Question: I have a table of ranked data that I'd like to visualise as a bump chart or a slope chart, e.g.
I have an idea of how to plot one, but if there's one thing I've learnt about pandas it's that there's usually some combination of melting, merging, foaming and fiddling that'll do the job in a one liner. AKA elegant pandas, not scrambling pandas.
The data looks a bit like this: (<URL>
| | ed_name | source |
| | ------- | ------ |
| 2562 | edition_3 | gq |
| 2956 | edition_8 | warontherocks |
| 10168 | edition_12 | aeon.co |
| 1137 | edition_14 | hbr.org |
| 4573 | edition_13 | thesmartnik |
| 7143 | edition_16 | vijayboyapati.medium |
| 9674 | edition_15 | medium |
| 5555 | edition_9 | smh.au |
| 8831 | edition_11 | salon |
| 8215 | edition_14 | thegospelcoalition.org |
and so on, where each row is an article, and the source is the place where that article came from. The goal is to find out, per edition, which sources contribute the most articles.
Here's my attempt to clumsily convert it to a bad bump chart:
'''
all_sources = set(sources)
source_rankings = {}
for s in all_sources:
source_rankings[s]={}
for ed in printed.groupby("ed_name"):
df = ed[1]
vc = df.source.value_counts()
for i, x in enumerate(vc.index):
source_rankings[x][ed[0]] = i+1
ranks = pd.DataFrame(source_rankings)
cols_to_drop = []
for name, values in ranks.iteritems():
interesting = any([x>30 for x in list(values) if not math.isnan(x)])
# print(name, interesting)
if interesting:
cols_to_drop.append(name)
only_interesting = ranks.drop(labels=cols_to_drop, axis='columns')
only_interesting.sort_index(
axis=0, inplace=True,
key=lambda col: [int(x.split("_")[1]) for x in col],
ascending=False
)
linestyles = ['-', '--', '-.', ':']
plt.plot(only_interesting, alpha=0.8, linewidth=1)
plt.ylim(25, 0)
plt.gca().invert_xaxis()
plt.xticks(rotation=70)
plt.title("Popularity of publisher by edition")
editions_that_rank_threshold = 10
for name, values in only_interesting.iteritems():
if len(values[values.isna() == False]) > editions_that_rank_threshold:
for i, x in values.iteritems():
if not math.isnan(x):
# print(name, i, x)
plt.annotate(xy=(i,x), text=name)
plt.plot(values, linewidth=5, linestyle=sample(linestyles,1)[0])
break
plt.xlabel("Edition")
plt.ylabel("Cardinal Rank (1 at the top)")
plt.close()
'''
Which gives something like:
<URL>
Which, to say the least, leaves a lot to be desired. A lot of that can be solved by grinding away with standard matplotlib things, but I'm hesitant to do that as it feels inelegant, and there's probably a built in bumpchart method that I'm missing.
<URL> solves it as a slope chart. They look great, but that's a different type of chart.
Is there a more elegant way to do this?
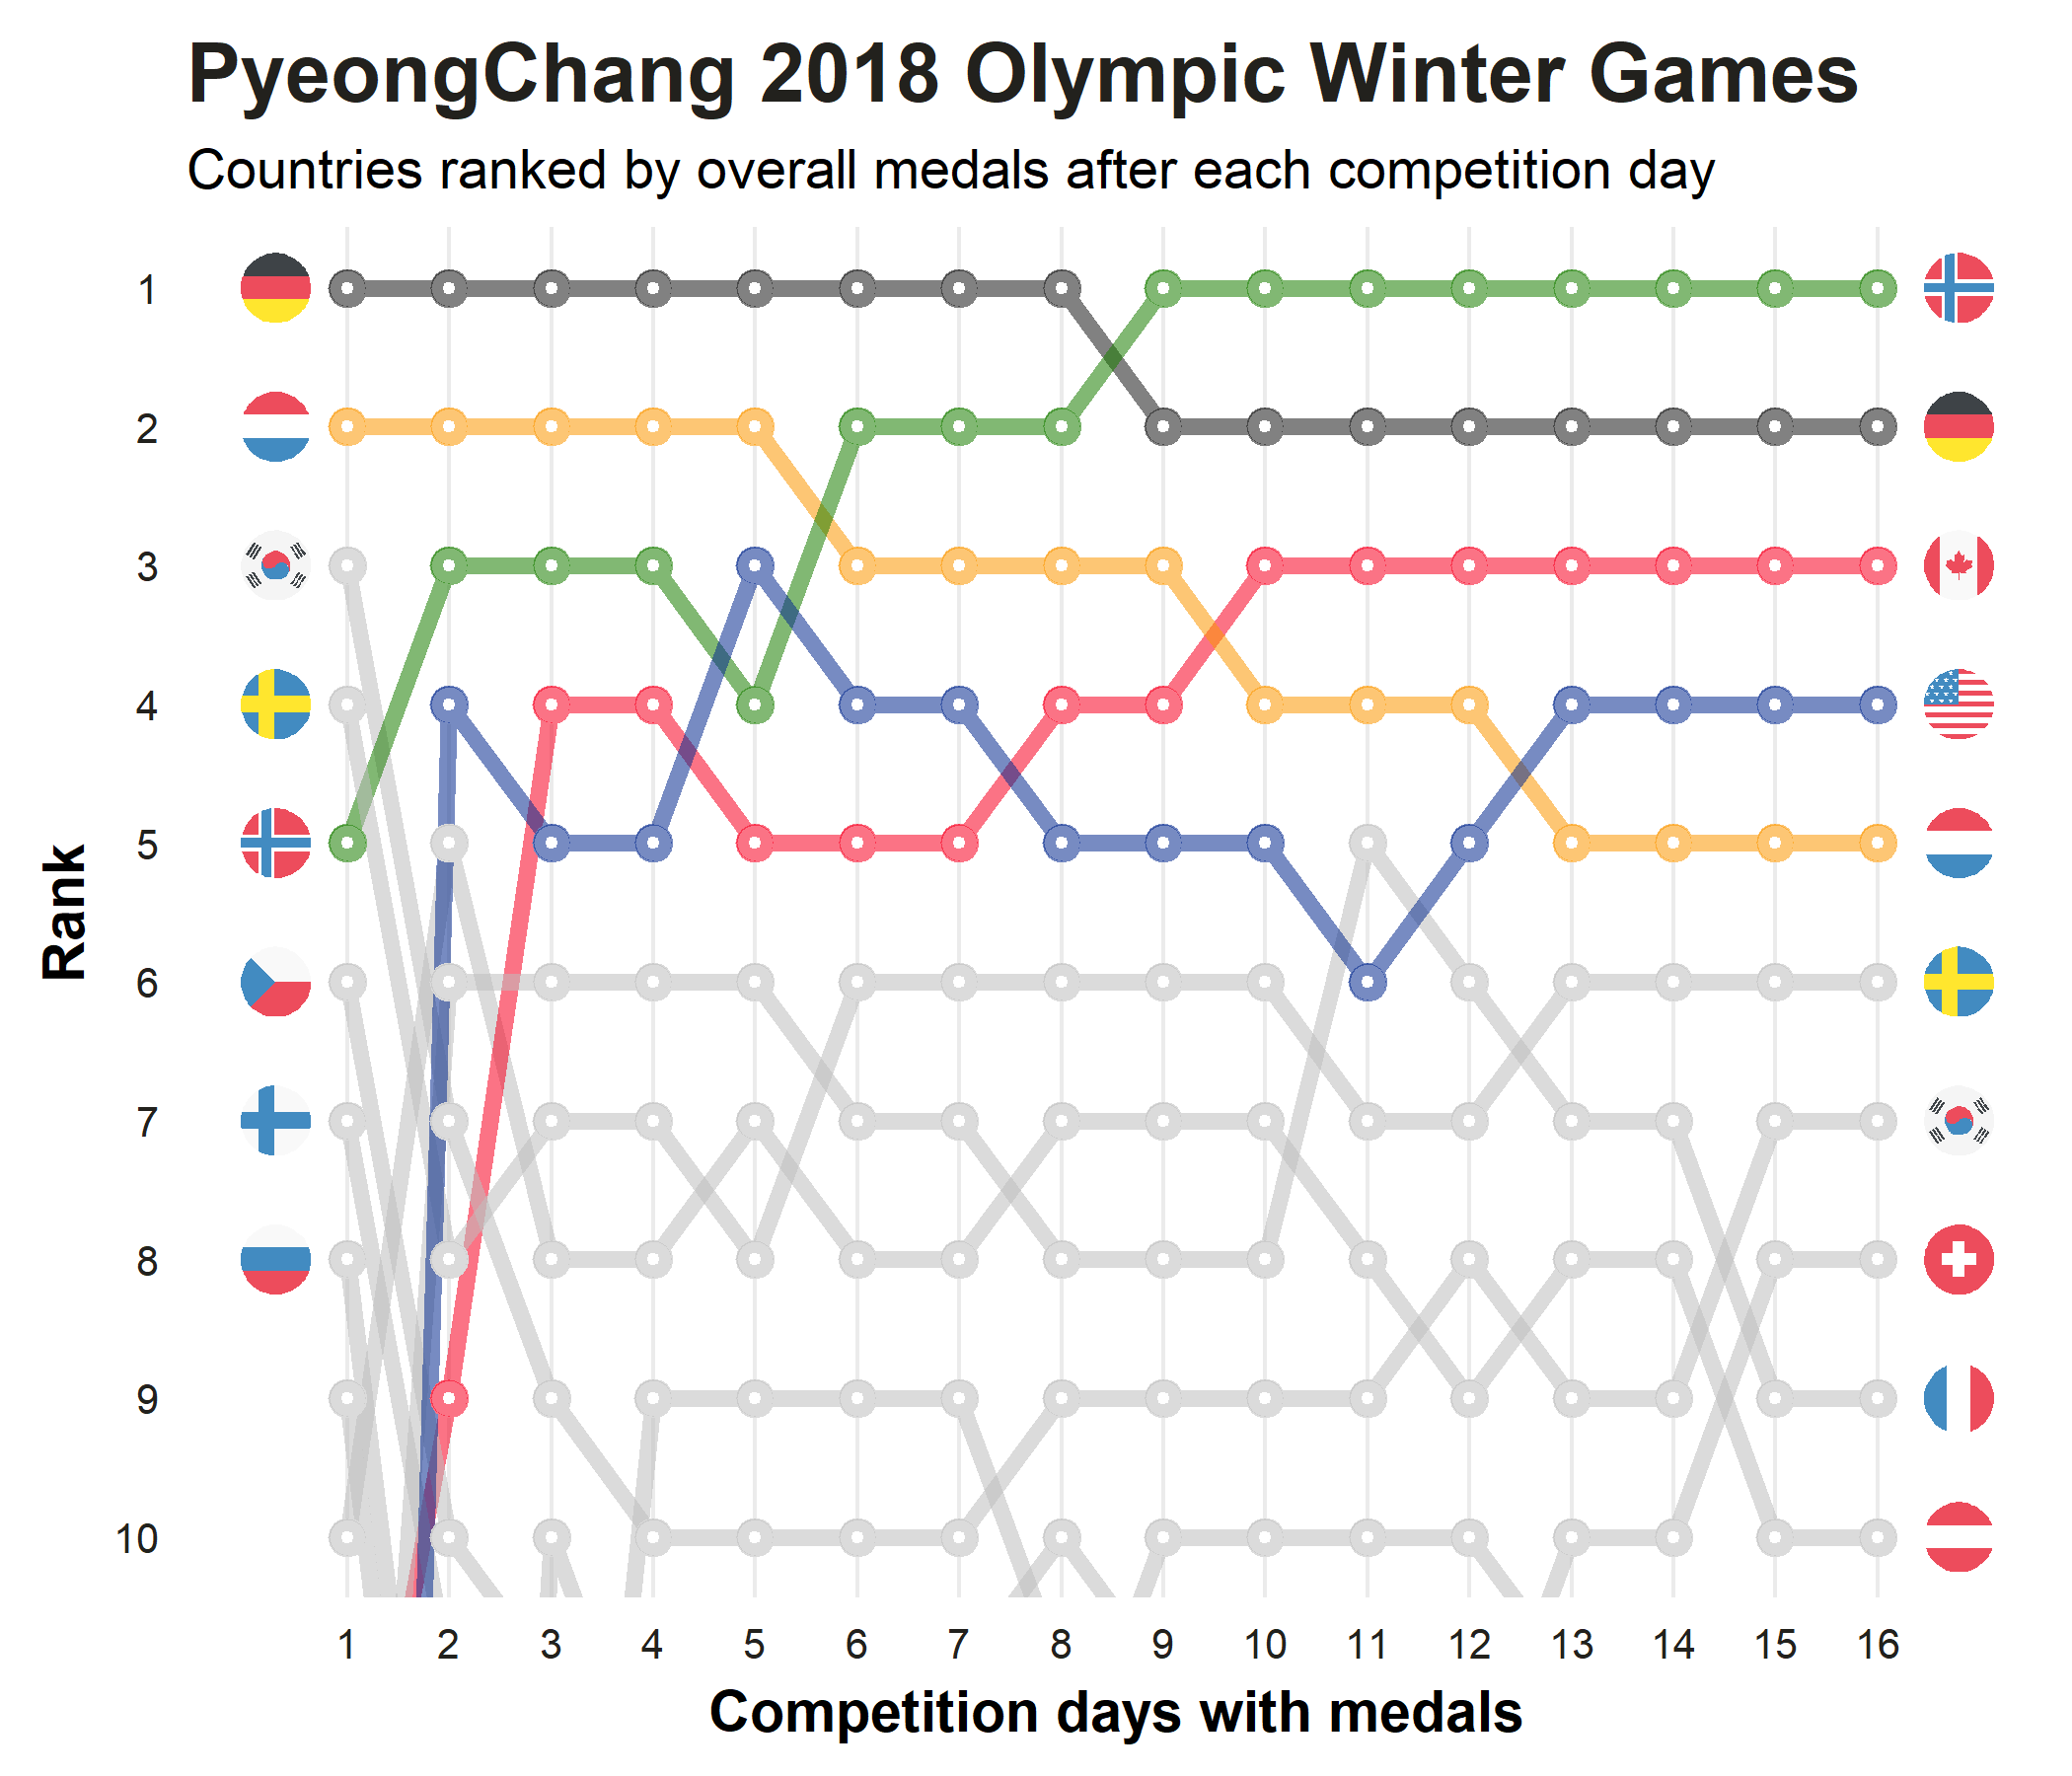
Answer: I don't think you are missing some built in method. I'm not sure how suited your data is to a bump chart because the edition-to-edition variations seems quite large and several sources seem to have equal rank, but here is my attempt for a bit of fun.
#### Reading/ranking the data
'''
import pandas as pd
data_source = (
"https://gist.githubusercontent.com/"
"notionparallax/7ada7b733216001962dbaa789e246a67/raw/"
"6d306b5d928b04a5a2395469694acdd8af3cbafb/example.csv"
)
df = (
pd.read_csv(data_source, index_col=0)
.assign(ed_name=lambda x: x["ed_name"].str.extract(r"(\d+)").astype(int))
.value_counts(["ed_name", "source"])
.groupby("ed_name")
.rank("first", ascending=False)
.rename("rank")
.sort_index()
.reset_index()
.query("ed_name < 17")
)
'''
Here I chose to rank by "first" as this will give us exclusive ranks rather than overlapping ranks. It makes the plot look slightly nicer, but might not be what you want. Use "min" instead of first if you want overlapping ranks.
#### Get the n top ranked of last edition (for labelling)
'''
n_top_ranked = 10
top_sources = df[df["ed_name"] == df["ed_name"].max()].nsmallest(n_top_ranked, "rank")
'''
#### Simple plot
'''
import matplotlib.pyplot as plt
for i, j in df.groupby("source"):
plt.plot("ed_name", "rank", "o-", data=j, mfc="w")
plt.ylim(0.5, 0.5 + n_top_ranked)
plt.gca().invert_yaxis()
'''
The resulting plot here isn't so nice, but it is simple to make.
<URL>
#### Make the plot a bit nicer
'''
import matplotlib.pyplot as plt
from matplotlib.ticker import MultipleLocator, FixedFormatter, FixedLocator
fig, ax = plt.subplots(figsize=(8, 5), subplot_kw=dict(ylim=(0.5, 0.5 + n_top_ranked)))
ax.xaxis.set_major_locator(MultipleLocator(1))
ax.yaxis.set_major_locator(MultipleLocator(1))
yax2 = ax.secondary_yaxis("right")
yax2.yaxis.set_major_locator(FixedLocator(top_sources["rank"].to_list()))
yax2.yaxis.set_major_formatter(FixedFormatter(top_sources["source"].to_list()))
for i, j in df.groupby("source"):
ax.plot("ed_name", "rank", "o-", data=j, mfc="w")
ax.invert_yaxis()
ax.set(xlabel="Edition", ylabel="Rank", title="Popularity of publisher by edition")
ax.grid(axis="x")
plt.tight_layout()
'''
Which gives you the following
<URL>
There is still work to do here to get this looking really nice (e.g. the colours need sorting) but hopefully something from this answer gets you closer to your goal.